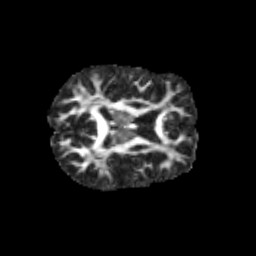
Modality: FA
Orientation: axial
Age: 14
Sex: female
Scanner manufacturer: siemens
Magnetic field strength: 3 T
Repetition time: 3.8 s
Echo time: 0.07 s